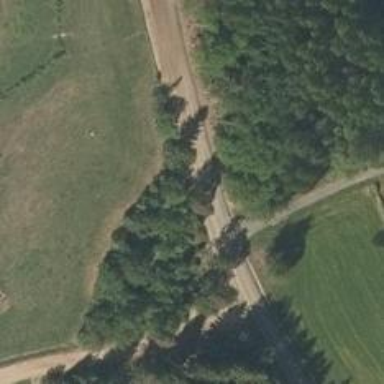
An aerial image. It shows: Evergreen needle-leaved woodland.